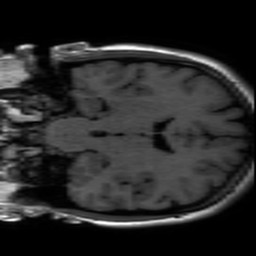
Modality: inplaneT1
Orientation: coronal
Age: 21
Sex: female
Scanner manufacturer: ge
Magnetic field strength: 3 T
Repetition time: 2.603 s
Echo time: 0.02306 s